Question: I have a basic index.html page :

Instead of that , I want to put a simple 'Login' , where the user enter the 'username' and 'password' , and only then redirect the user to a page with multiple options .
When I'm redirecting the user from 'index.html' , should I redirect to another HTML page , or to a JSP page ? is there any difference ?
Regards
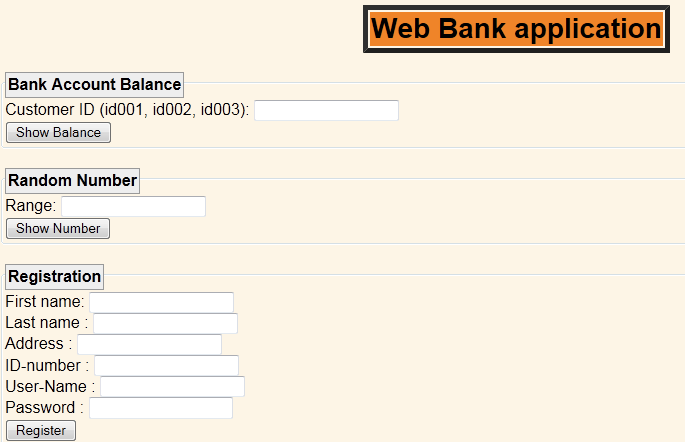
Answer: You can either redirect to an HTML page or a JSP one.
But I noticed that you are willing to have a Login page. It is better to use something like 'j_security_check' or 'Spring Security'. you can see some tutorials <URL>. It gives you comfort achieving your goal.